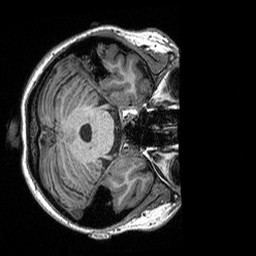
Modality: T1w
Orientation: axial
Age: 22
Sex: female
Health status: healthy
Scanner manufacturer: siemens
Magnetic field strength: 3 T
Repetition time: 2.3 s
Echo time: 0.00298 s